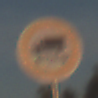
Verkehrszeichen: TatsaechlicheLaenge
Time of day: SunriseSunset
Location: Outdoor (Nature)
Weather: PartlyCloudy
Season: NotSpecified
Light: Natural